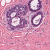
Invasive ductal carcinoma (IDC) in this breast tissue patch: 0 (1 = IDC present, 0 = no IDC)